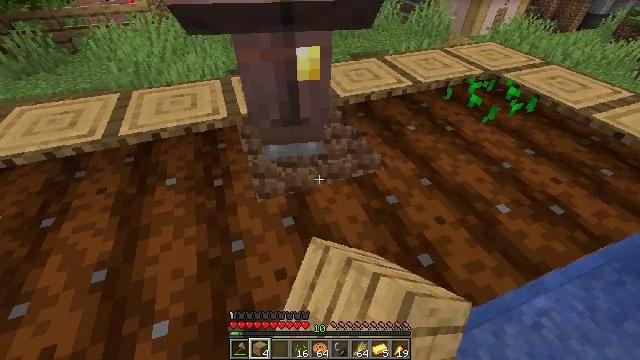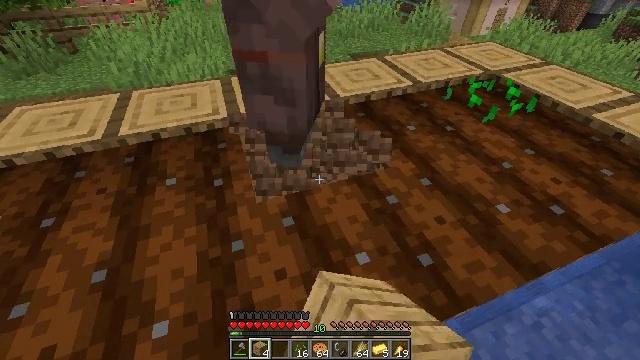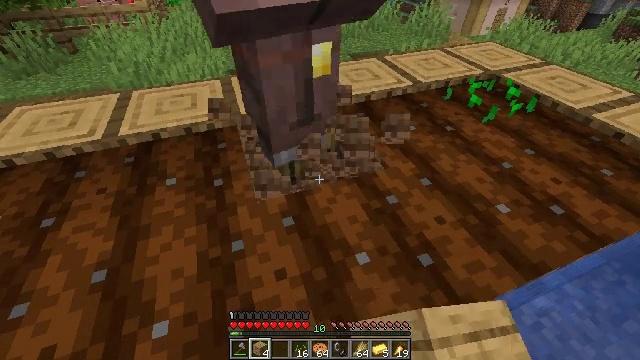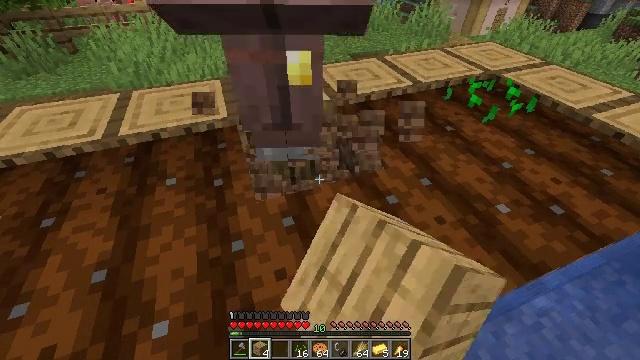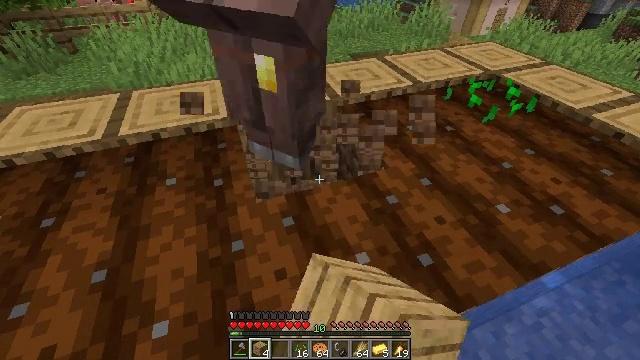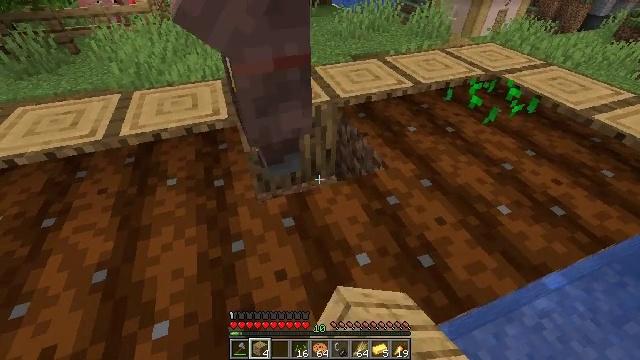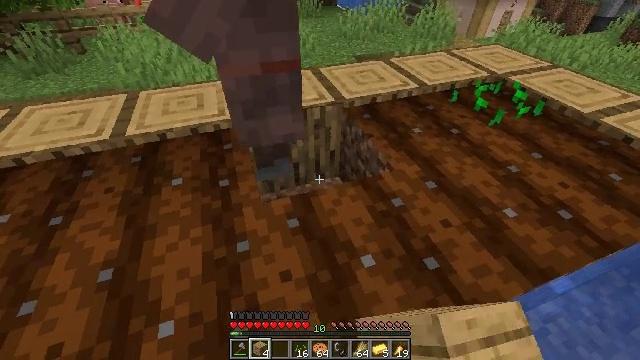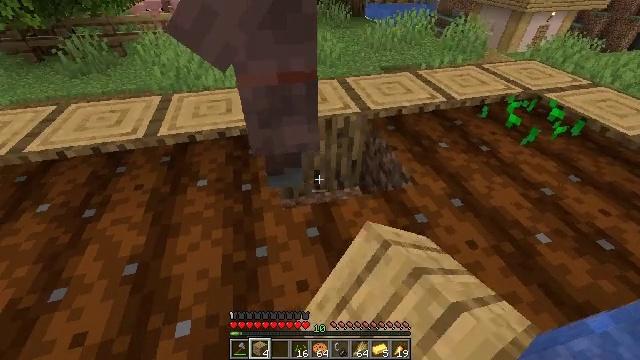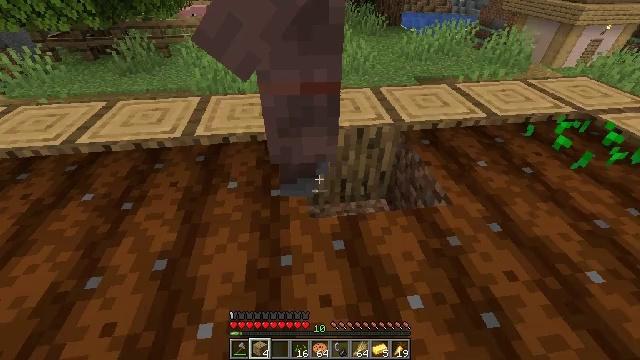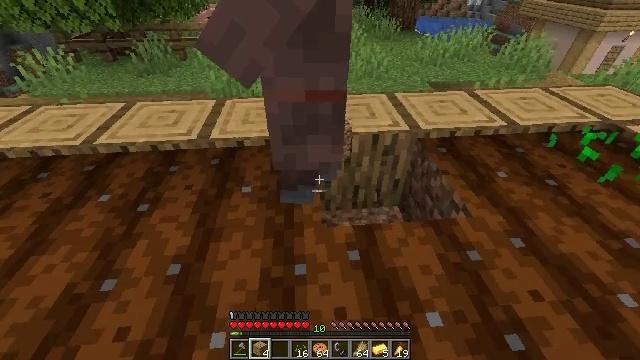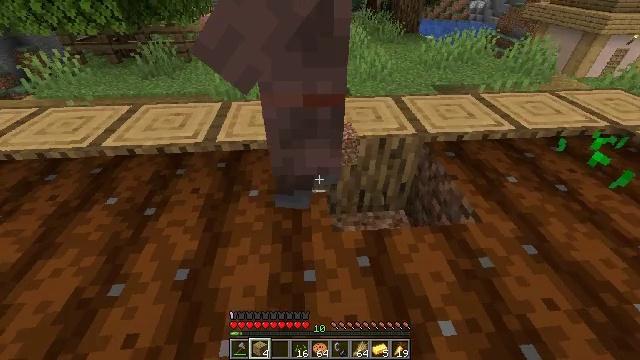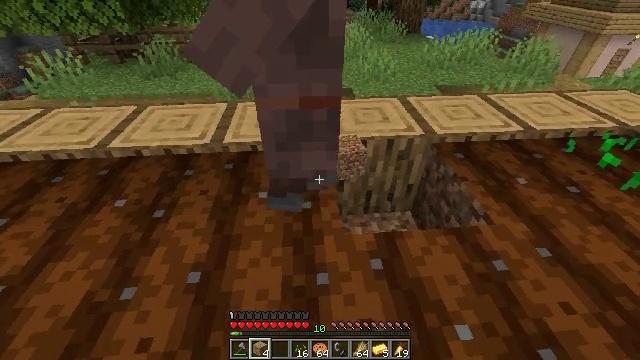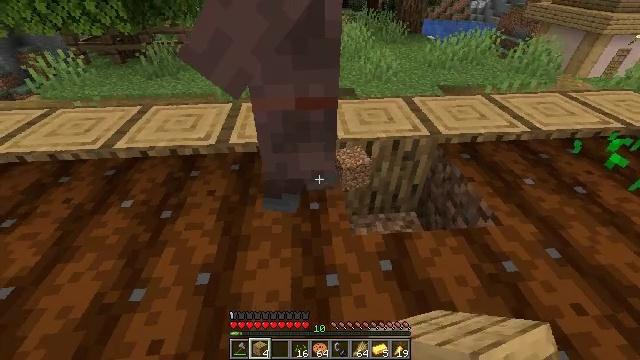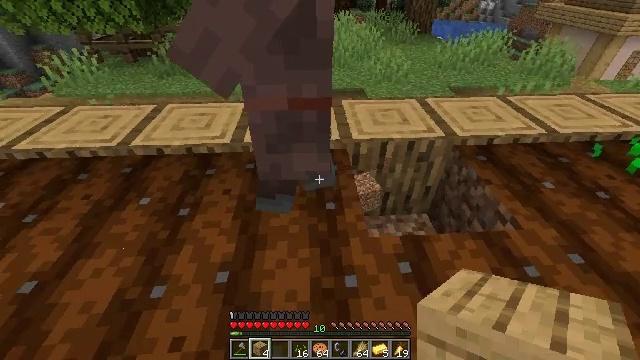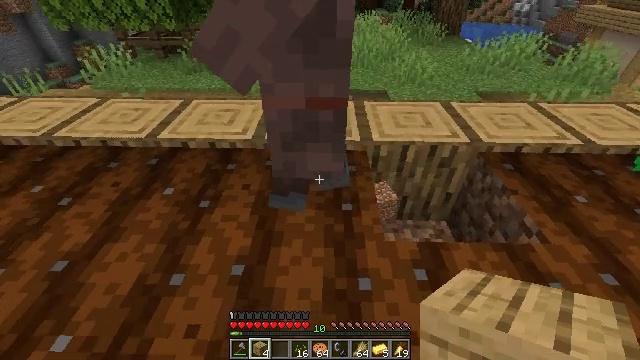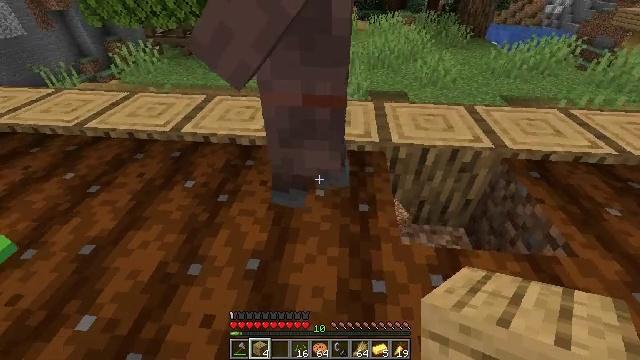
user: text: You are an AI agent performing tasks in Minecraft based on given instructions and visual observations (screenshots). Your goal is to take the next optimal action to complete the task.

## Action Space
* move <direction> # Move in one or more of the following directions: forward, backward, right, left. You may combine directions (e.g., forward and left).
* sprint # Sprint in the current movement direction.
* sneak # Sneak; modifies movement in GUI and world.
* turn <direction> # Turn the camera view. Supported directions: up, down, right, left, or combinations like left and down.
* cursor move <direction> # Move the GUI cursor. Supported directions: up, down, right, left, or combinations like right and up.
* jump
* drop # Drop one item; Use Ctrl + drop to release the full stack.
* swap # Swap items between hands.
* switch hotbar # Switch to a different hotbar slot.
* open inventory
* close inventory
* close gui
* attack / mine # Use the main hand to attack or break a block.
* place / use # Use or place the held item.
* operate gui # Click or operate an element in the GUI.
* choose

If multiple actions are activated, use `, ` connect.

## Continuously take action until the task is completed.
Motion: motion action
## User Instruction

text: Break the farmland to revert it to dirt.
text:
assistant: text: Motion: sneak, attack / mine
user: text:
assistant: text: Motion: sneak, attack / mine
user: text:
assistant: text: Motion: sneak, attack / mine
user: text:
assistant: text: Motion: sneak, attack / mine
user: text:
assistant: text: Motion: sneak, attack / mine
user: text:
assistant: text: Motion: move left, sneak, attack / mine
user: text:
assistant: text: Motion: move forward and move left, sneak, turn left and up
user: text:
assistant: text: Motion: move forward and move left, sneak, turn left and up
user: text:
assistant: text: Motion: move left, sneak, turn left
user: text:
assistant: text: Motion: move left, sneak
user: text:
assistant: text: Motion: move left, sneak
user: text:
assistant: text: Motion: move left, sneak
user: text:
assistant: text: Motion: sneak, turn left
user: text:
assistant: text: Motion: sneak, turn left
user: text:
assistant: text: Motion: sneak, turn left
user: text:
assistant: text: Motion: sneak, turn left
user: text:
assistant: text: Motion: sneak, turn left and down
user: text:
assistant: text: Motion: move left, sneak, turn left
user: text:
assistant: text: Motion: move left, sneak, turn left and up
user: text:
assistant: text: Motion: move left, sneak, turn left and up
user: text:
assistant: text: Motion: move forward and move left, sneak, turn left and up
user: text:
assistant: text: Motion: move forward and move left, sneak
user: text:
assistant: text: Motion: move forward and move left, sneak
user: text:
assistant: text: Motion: move forward and move left, sneak
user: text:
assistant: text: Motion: move forward and move left, sneak
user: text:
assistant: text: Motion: move forward and move left, sneak, turn right
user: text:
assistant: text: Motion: move forward and move left, sneak
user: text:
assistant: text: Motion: move forward and move left, sneak
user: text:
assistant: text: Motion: move forward and move left, sneak
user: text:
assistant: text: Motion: move forward and move left, sneak, turn right